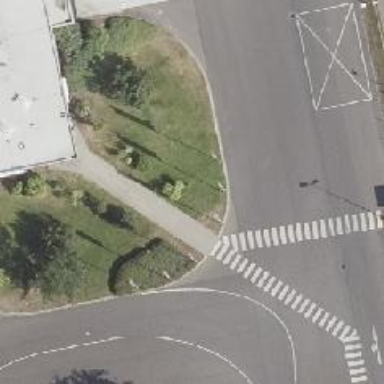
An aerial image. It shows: Flagpole which is man-made.